Question: I'm trying to download/export some data into an Excel File. At the end of my view/function that does this I have this return:
'''
response = HttpResponse(content_type='application/vnd.ms-excel')
response['Content-Disposition'] = 'attachment; filename = "report.xls"'
response = render_to_response("facturas.html",context_instance=RequestContext(request), content_type='application/vnd.ms-excel')
book.save(response)
return response
'''
I'm stablishing that is an excel file, the name of the file and I'm saving the data and returning the response
I'm creating the book variable at the beggining of the function:
'''
book = xlwt.Workbook(encoding='utf8')
sheet = book.add_sheet('report')
'''
and then applying some style, etc
What is happening is that the exporting part of the function is downloading a "FILE" type not an Excel tipe of file.

If you need me to add the complete code of the view I'll add it.
Does anyone have any idea why is this happenning?.
Any advice will be really appreciatted. Thanks
The data that i'm trying to export is inside of a table AND the table is inside of a Form (I have checkboxes for each row and the user can select which files to export so with this i create a queryset of the files that are selected)
The Form needs a COntext_instance that's why i'm using render_to_response.
How can i change this in the code?
Thanks for all the answers.
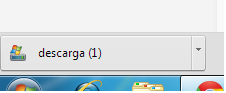
Answer: In line 3 of:
'''
response = HttpResponse(content_type='application/vnd.ms-excel')
response['Content-Disposition'] = 'attachment; filename = "report.xls"'
response = render_to_response("facturas.html",context_instance=RequestContext(request), content_type='application/vnd.ms-excel')
book.save(response)
return response
'''
You return an HTTP file as a download and lose the previous settings.
Remove line 3.